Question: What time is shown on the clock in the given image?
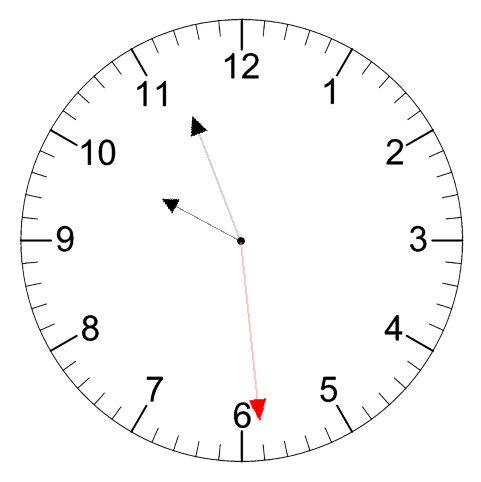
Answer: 09:56:29